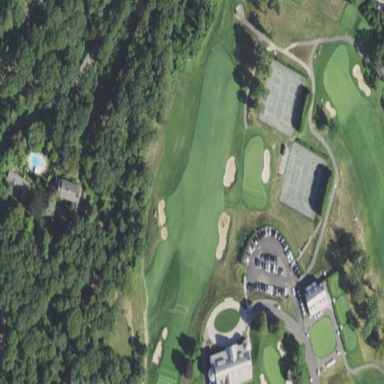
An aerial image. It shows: Grassy area designated as golf fairway.